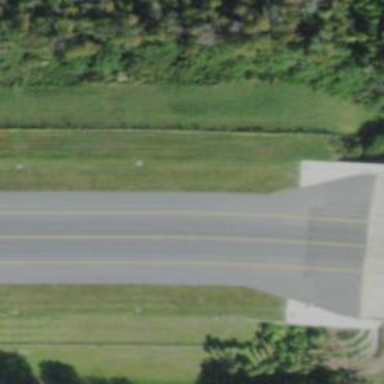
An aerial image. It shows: Image of taxiway at airport.